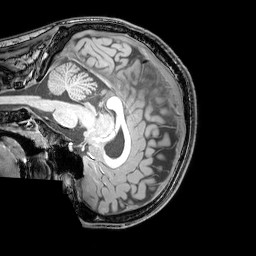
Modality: T1w
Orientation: sagittal
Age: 22
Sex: male
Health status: healthy
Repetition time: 0.081 s
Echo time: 0.037 s